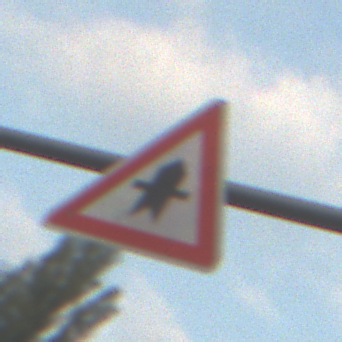
Verkehrszeichen: Vorfahrt
Umgebung: Outdoor, Suburban
Tageszeit: MorningAfternoon
Wetter: Overcast
Licht: Natural
Jahreszeit: NotSpecified
Kontrast: LowContrast